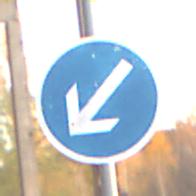
Verkehrszeichen: VorgeschriebeneVorbeifahrtLinks
Umgebung: Roofed, Suburban
Tageszeit: SunriseSunset
Wetter: Clear
Licht: Natural
Jahreszeit: NotSpecified
Kontrast: MediumContrast